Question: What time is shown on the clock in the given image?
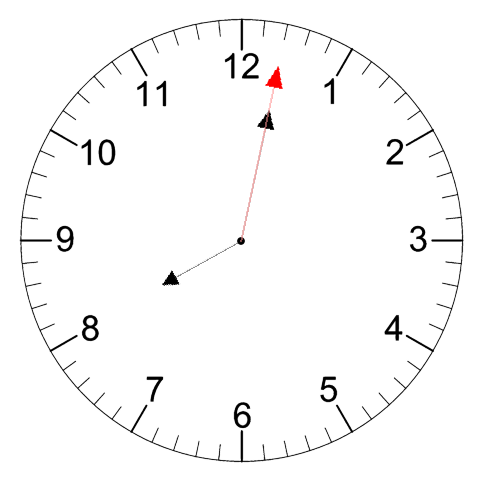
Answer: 08:02:02